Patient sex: M
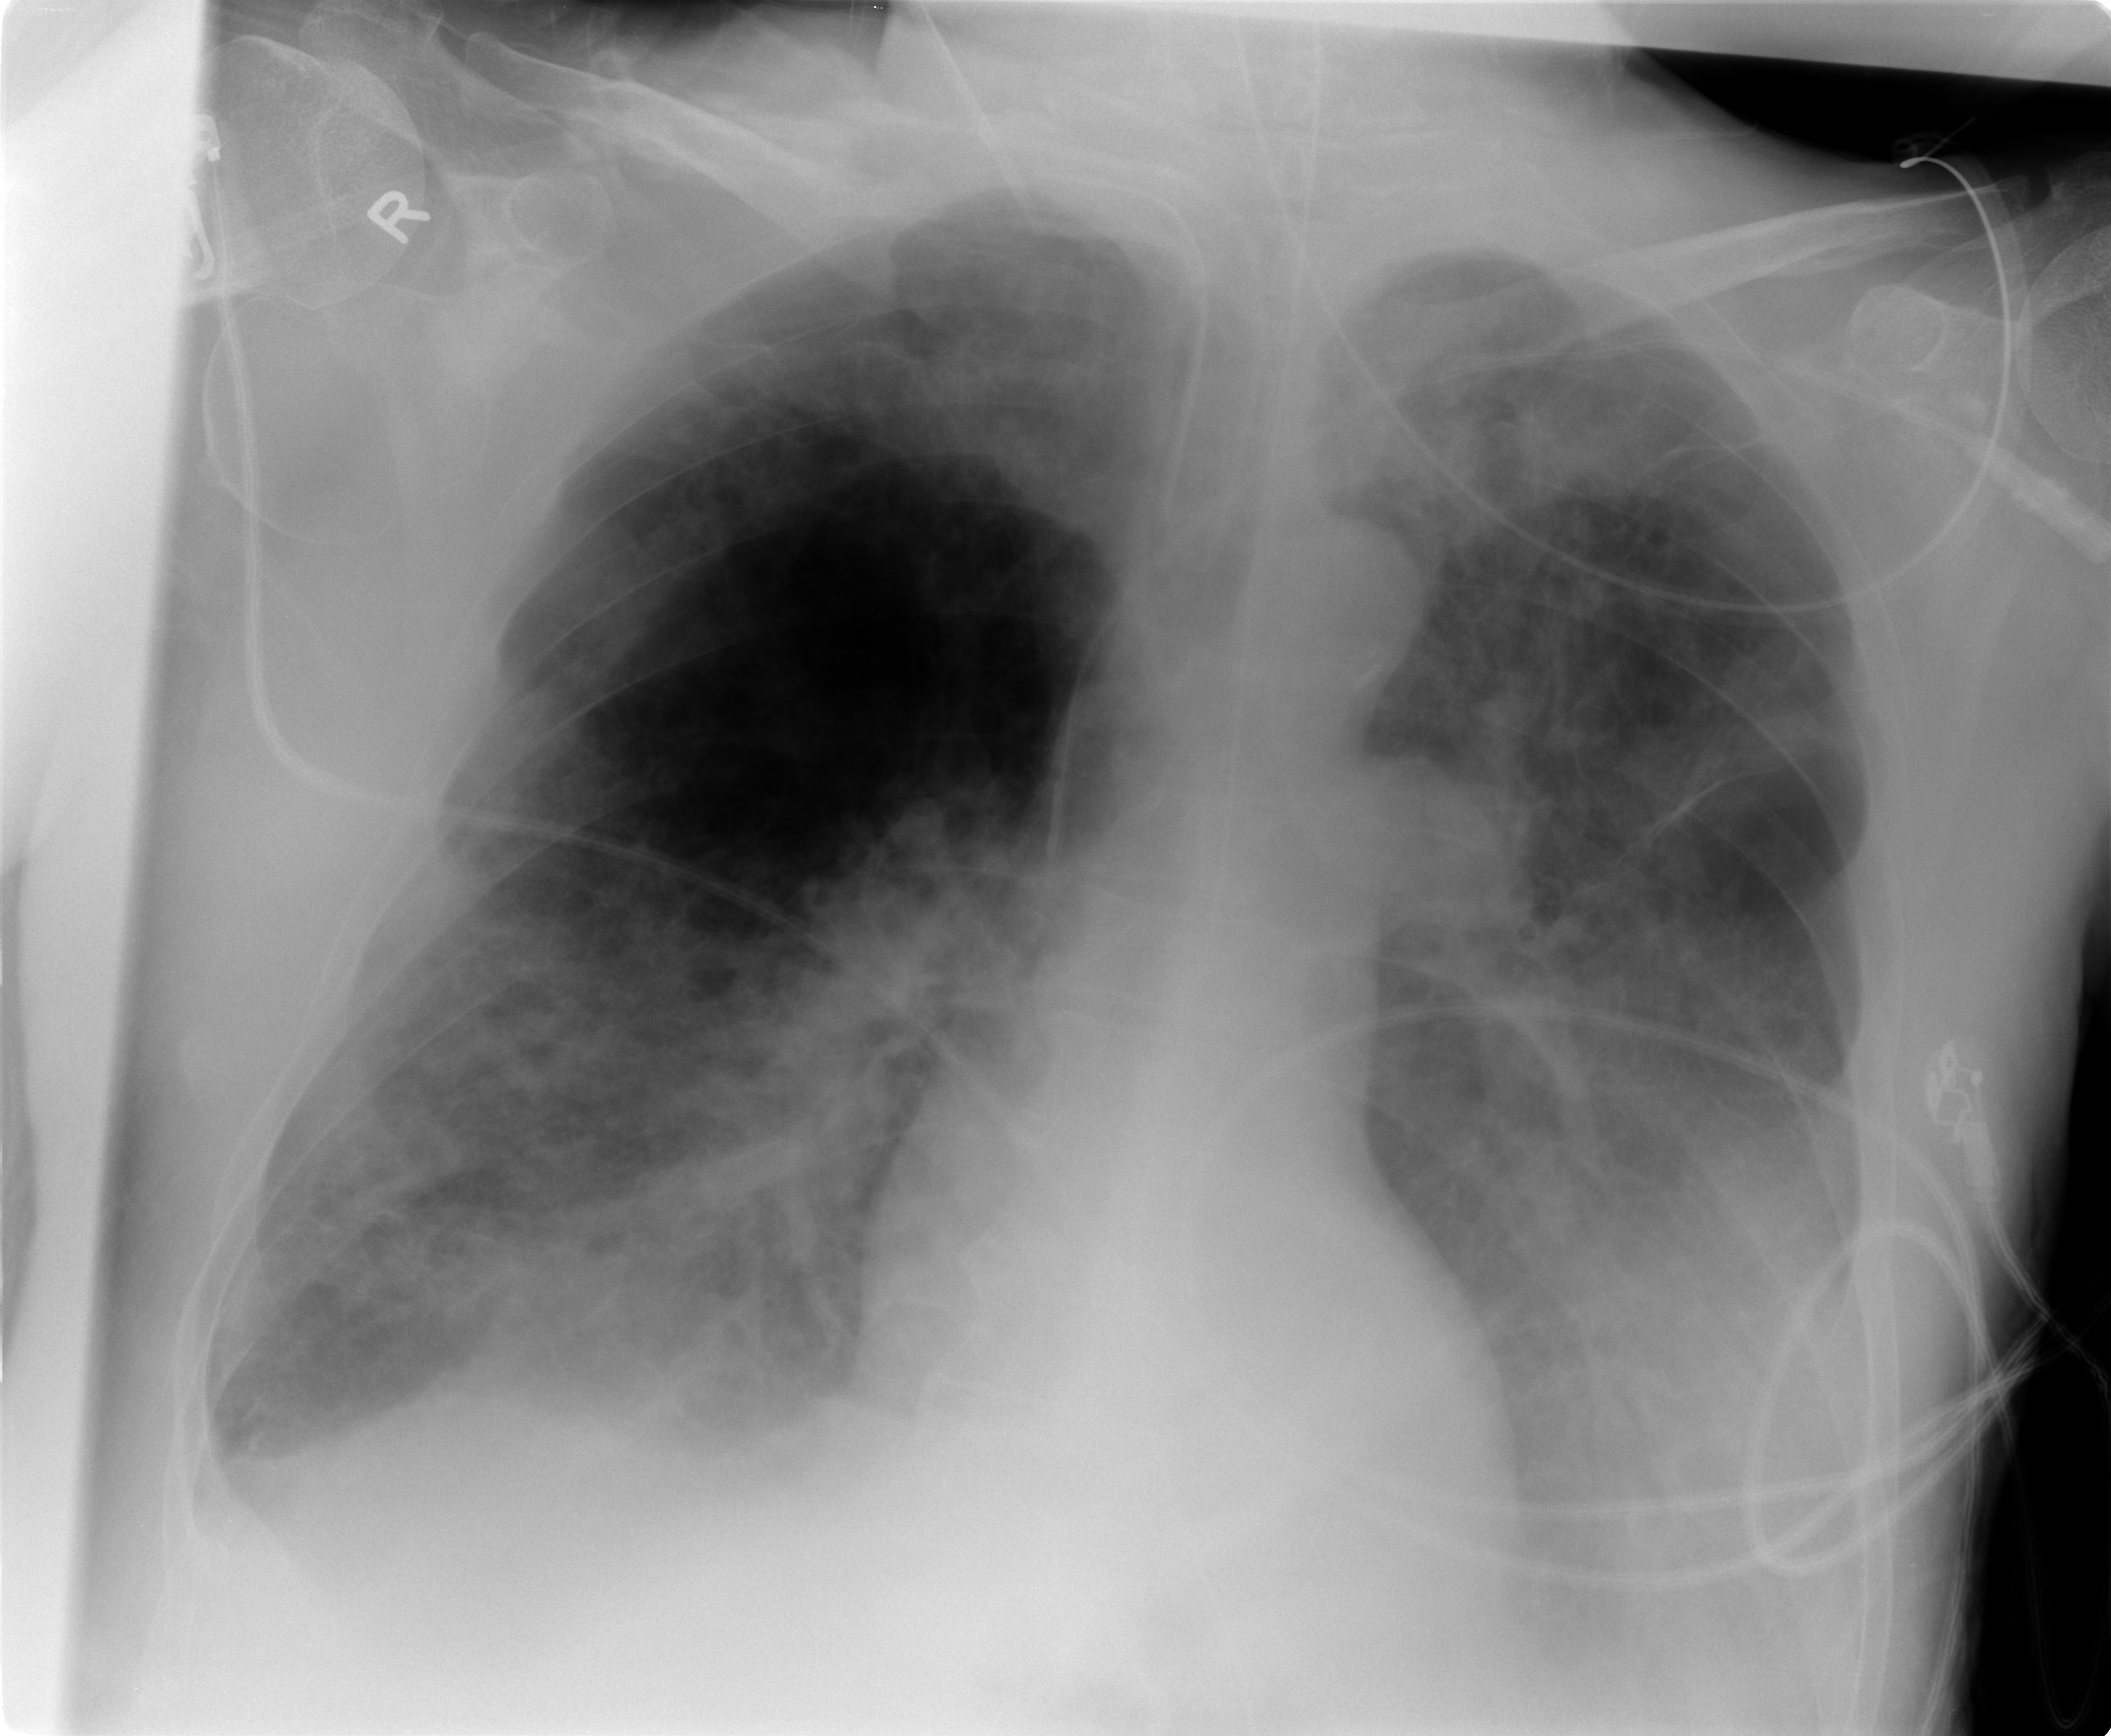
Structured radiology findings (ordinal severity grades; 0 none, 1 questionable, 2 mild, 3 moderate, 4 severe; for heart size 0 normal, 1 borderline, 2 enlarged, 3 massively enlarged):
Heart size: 0
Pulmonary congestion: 2
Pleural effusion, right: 3
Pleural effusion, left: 3
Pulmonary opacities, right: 3
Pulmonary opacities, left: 3
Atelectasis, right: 2
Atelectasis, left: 3